Field crop: maize
Growth stage: 2
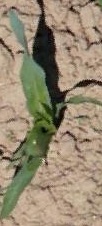
Species: maize